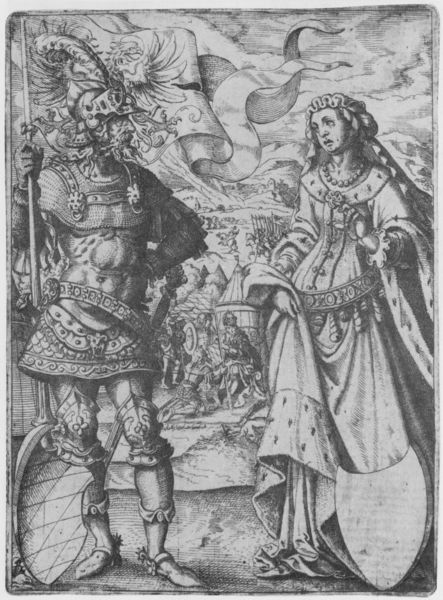
Titel: Bildnis von Otto V
Künstler: Jost Amman
Institution: (Seriendruck)
Schlagwörter: feder, flügel, himmel, kampf, körper, mann, umhang, weiß, wolken, landschaft, menschen, stadt, frau, geste, grau, kleid, männer, schwarz, zeichnung, dame, gürtel, haus, tuch, leute, ornament, alt, bart, federn, hermelin, kleidung, pelz, porträt, feld, horizont, häuser, hügel, mantel, paar, krone, perlen, prinzessin, liebe, zwei, fahne, flagge, kette, grafik, graphik, hof, banner, krieg, bischof, könig, lanze, soldaten, draussen, muskeln, schwanger, ziegenbart, schild, panzer, buch, burg, druck, schwarz-weiss, radierung, stich, seite, schwert, waffen, soldat, bleistift, helm, stiefel, gebet, fräulein, ritter, fürst, rüstung, wappen, ehepaar, weß, himme, brustpanzer, scharnier, mittelalter, priester, lanzen, königin, speer, stange, dürer, sporen, verehrung, kupferstich, burgfräulein, graf, zelt, zelte, schwrzweiß, protrait, manel, gewandt, heraldik, baron, fahnr, königen, fahrne